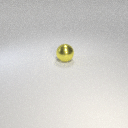
large yellow metal sphere